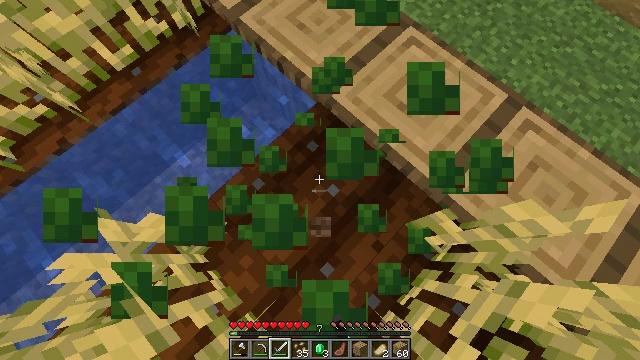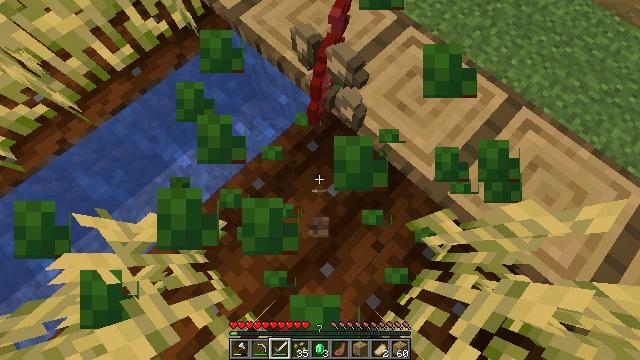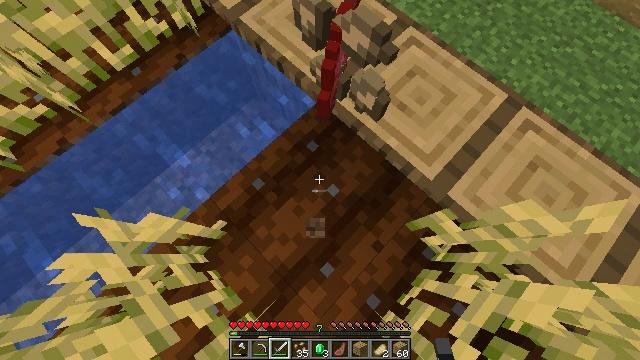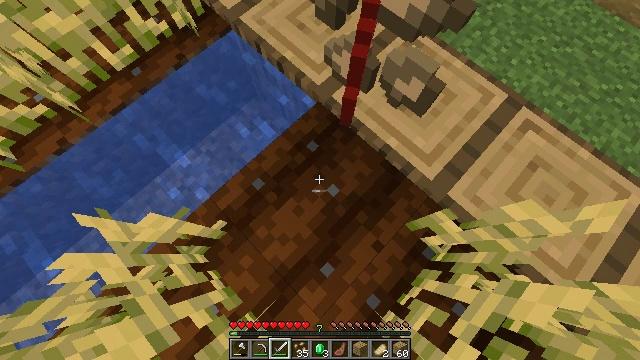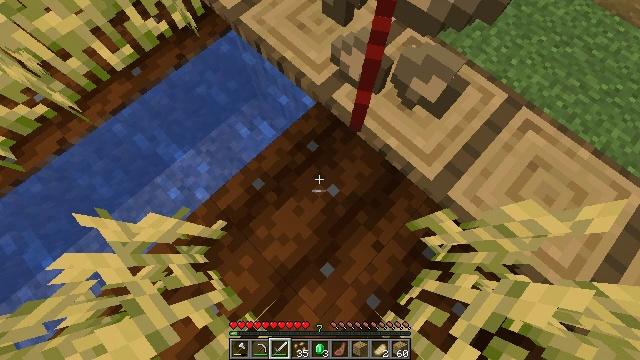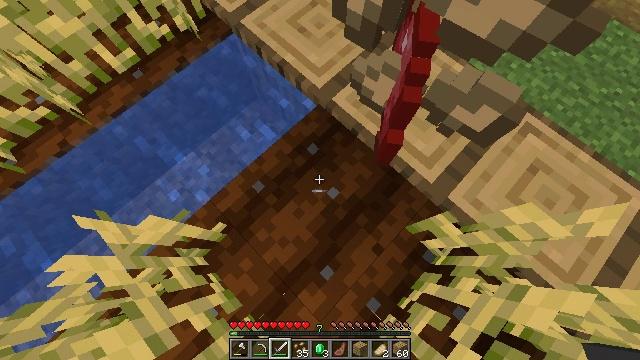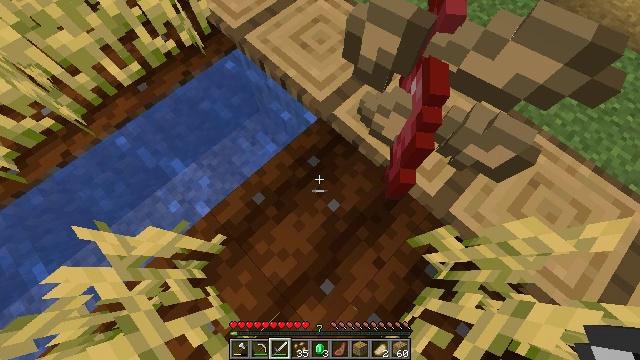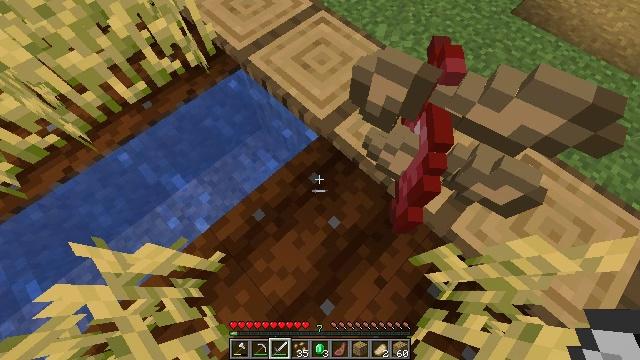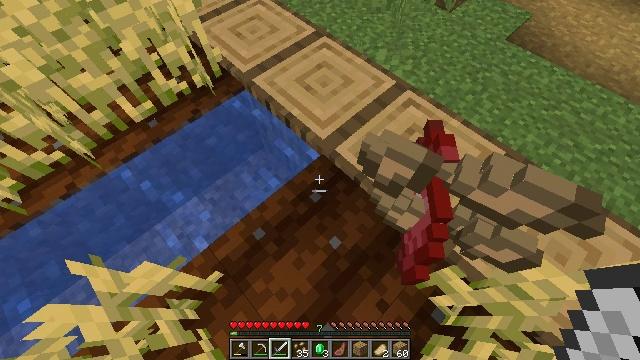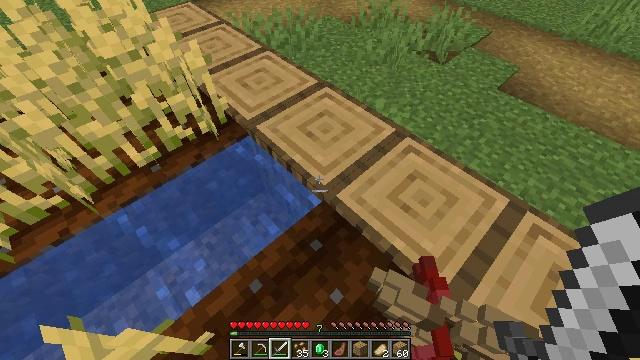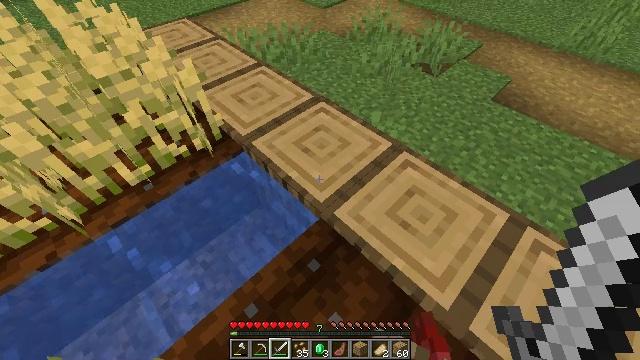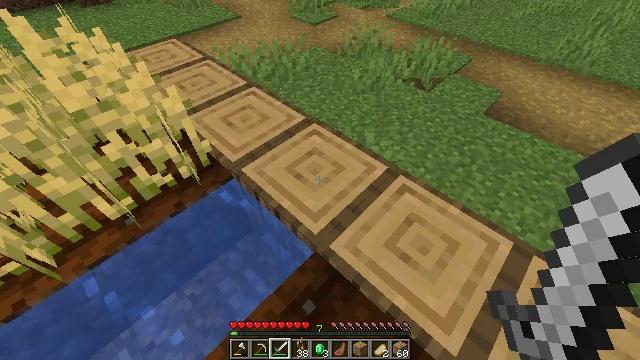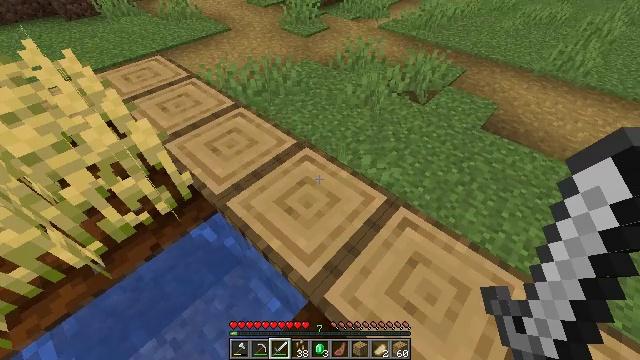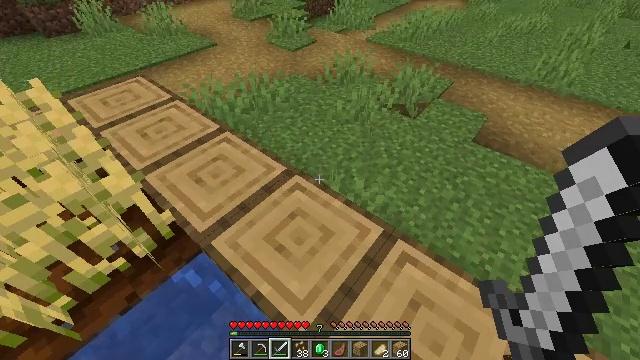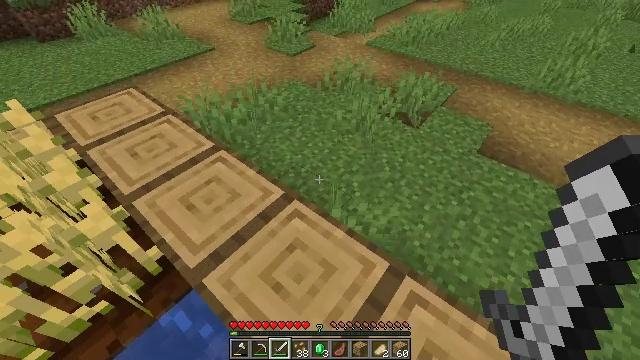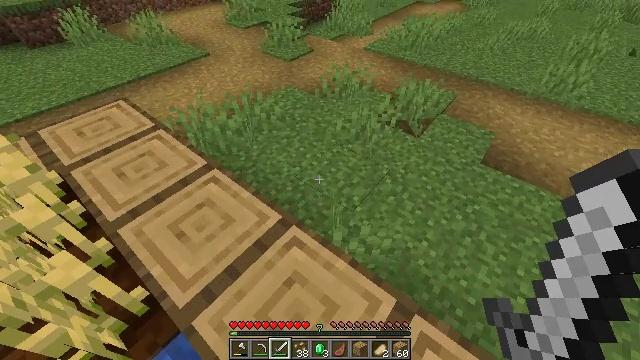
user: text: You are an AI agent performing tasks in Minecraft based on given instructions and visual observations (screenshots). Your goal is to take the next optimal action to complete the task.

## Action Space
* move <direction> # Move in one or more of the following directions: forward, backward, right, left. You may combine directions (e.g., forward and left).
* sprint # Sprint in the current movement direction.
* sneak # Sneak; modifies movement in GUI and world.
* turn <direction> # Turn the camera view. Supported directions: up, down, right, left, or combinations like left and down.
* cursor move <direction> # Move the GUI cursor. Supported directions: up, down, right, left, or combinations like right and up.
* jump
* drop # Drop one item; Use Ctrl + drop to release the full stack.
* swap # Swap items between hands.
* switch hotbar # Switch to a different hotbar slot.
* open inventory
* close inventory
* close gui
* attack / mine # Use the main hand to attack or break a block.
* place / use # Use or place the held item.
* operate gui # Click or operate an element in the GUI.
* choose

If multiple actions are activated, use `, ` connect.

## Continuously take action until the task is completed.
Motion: motion action
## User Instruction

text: Gather wheat by left-clicking on it.
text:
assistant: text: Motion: no_op
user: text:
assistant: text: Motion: no_op
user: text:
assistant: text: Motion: no_op
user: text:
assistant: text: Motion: no_op
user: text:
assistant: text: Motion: no_op
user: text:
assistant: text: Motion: turn up
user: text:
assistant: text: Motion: turn up
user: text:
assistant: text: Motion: turn up
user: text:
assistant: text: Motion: move forward, turn up
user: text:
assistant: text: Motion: move forward, turn right and up
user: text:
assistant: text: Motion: move forward, turn right and up
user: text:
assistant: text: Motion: move forward, turn right and up
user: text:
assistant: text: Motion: move forward, turn right and up
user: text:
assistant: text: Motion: move forward
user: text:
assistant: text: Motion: move forward
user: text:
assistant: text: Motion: move forward
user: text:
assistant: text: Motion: turn left
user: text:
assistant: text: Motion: turn left and up
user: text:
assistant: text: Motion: turn left and up
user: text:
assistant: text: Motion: turn left and up
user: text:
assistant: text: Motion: turn left and up
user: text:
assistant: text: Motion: turn left and up
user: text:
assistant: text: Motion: turn left
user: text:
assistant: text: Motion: turn left
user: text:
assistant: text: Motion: turn left and down
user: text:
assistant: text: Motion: turn left and up
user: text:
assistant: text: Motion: no_op
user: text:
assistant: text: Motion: no_op
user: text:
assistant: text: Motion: no_op
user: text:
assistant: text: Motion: no_op